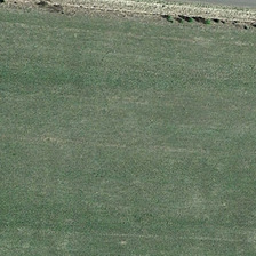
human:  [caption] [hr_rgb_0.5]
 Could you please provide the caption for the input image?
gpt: There are some trees planted near the ranch.

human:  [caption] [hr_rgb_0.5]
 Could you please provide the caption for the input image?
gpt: Some trees were planted by the grass.

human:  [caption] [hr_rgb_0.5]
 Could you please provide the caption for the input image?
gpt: Beside the road is a meadow.

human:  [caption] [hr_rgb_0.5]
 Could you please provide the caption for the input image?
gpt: Next is the pasture.

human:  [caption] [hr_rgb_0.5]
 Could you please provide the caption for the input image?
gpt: near the road is a lawn.